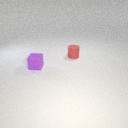
small purple rubber cube in front of small red rubber cylinder